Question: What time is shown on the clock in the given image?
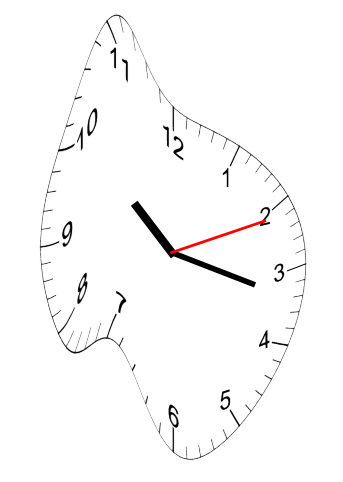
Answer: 10:17:11